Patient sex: M
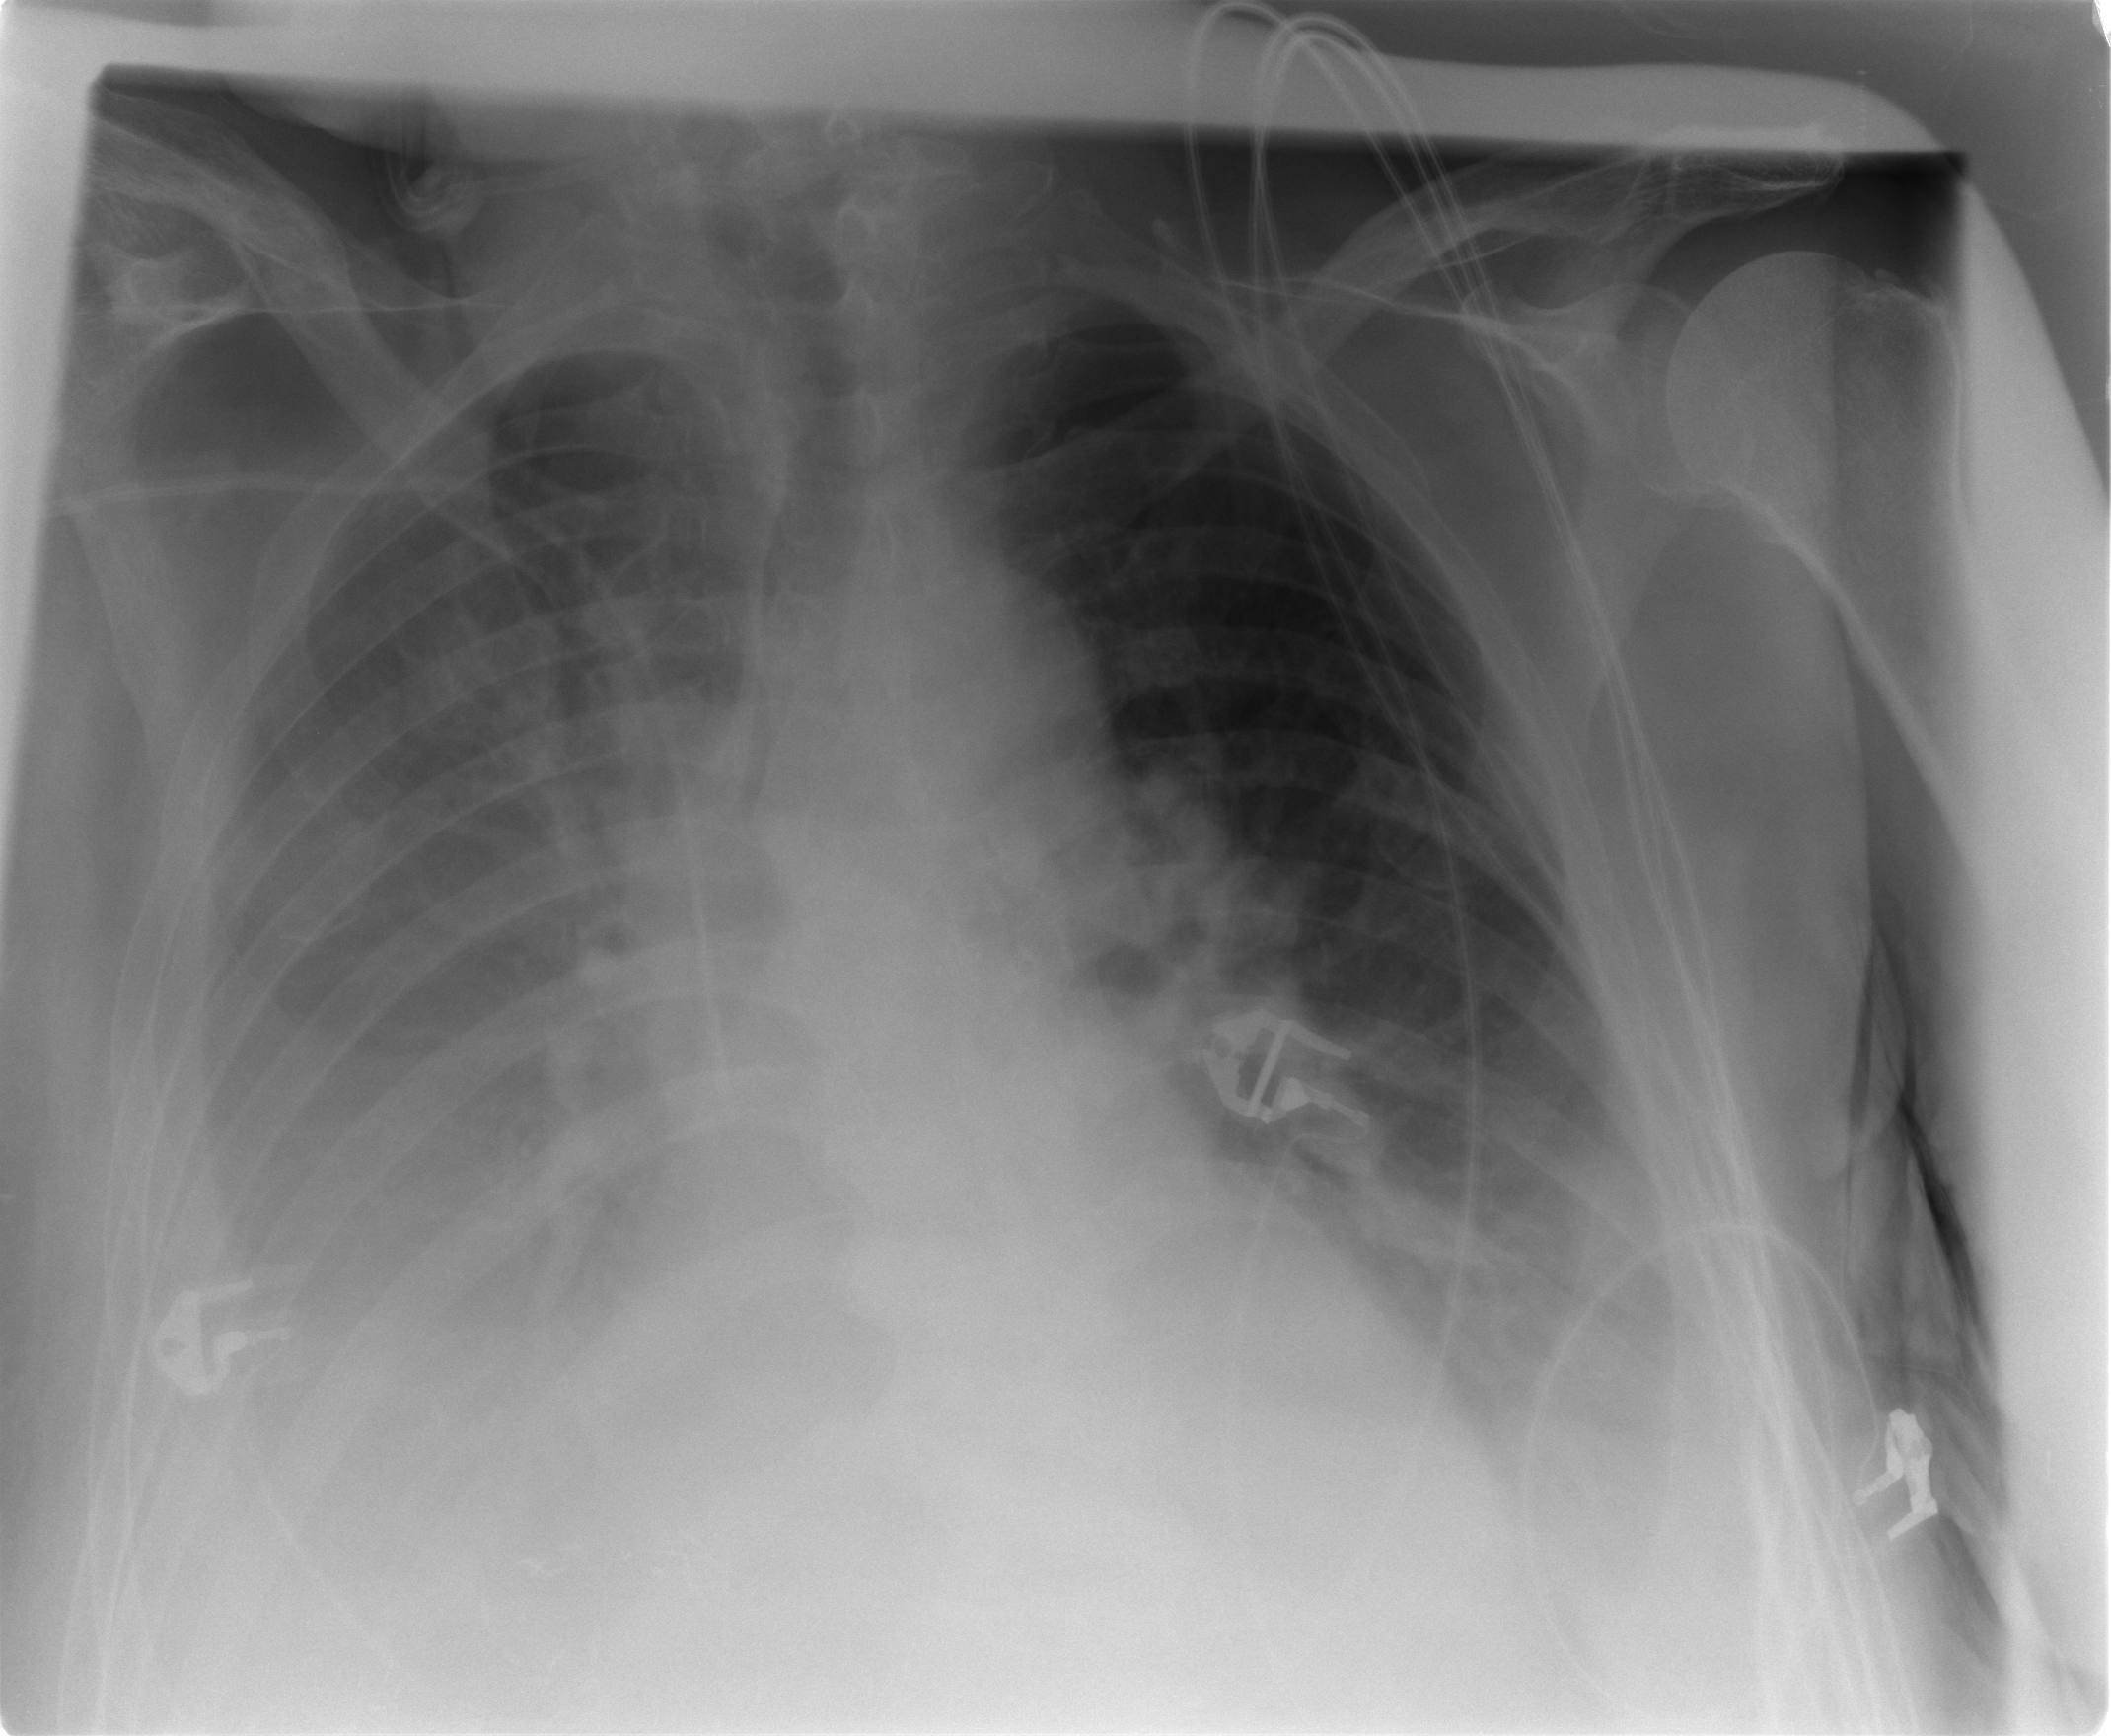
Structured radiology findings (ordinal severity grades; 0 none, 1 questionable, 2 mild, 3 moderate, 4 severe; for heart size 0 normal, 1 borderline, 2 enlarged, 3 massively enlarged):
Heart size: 1
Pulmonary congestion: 0
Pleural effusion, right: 3
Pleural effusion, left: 2
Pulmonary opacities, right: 0
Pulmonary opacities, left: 0
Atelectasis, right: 2
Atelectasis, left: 2